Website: home-depot
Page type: delivery-shipping
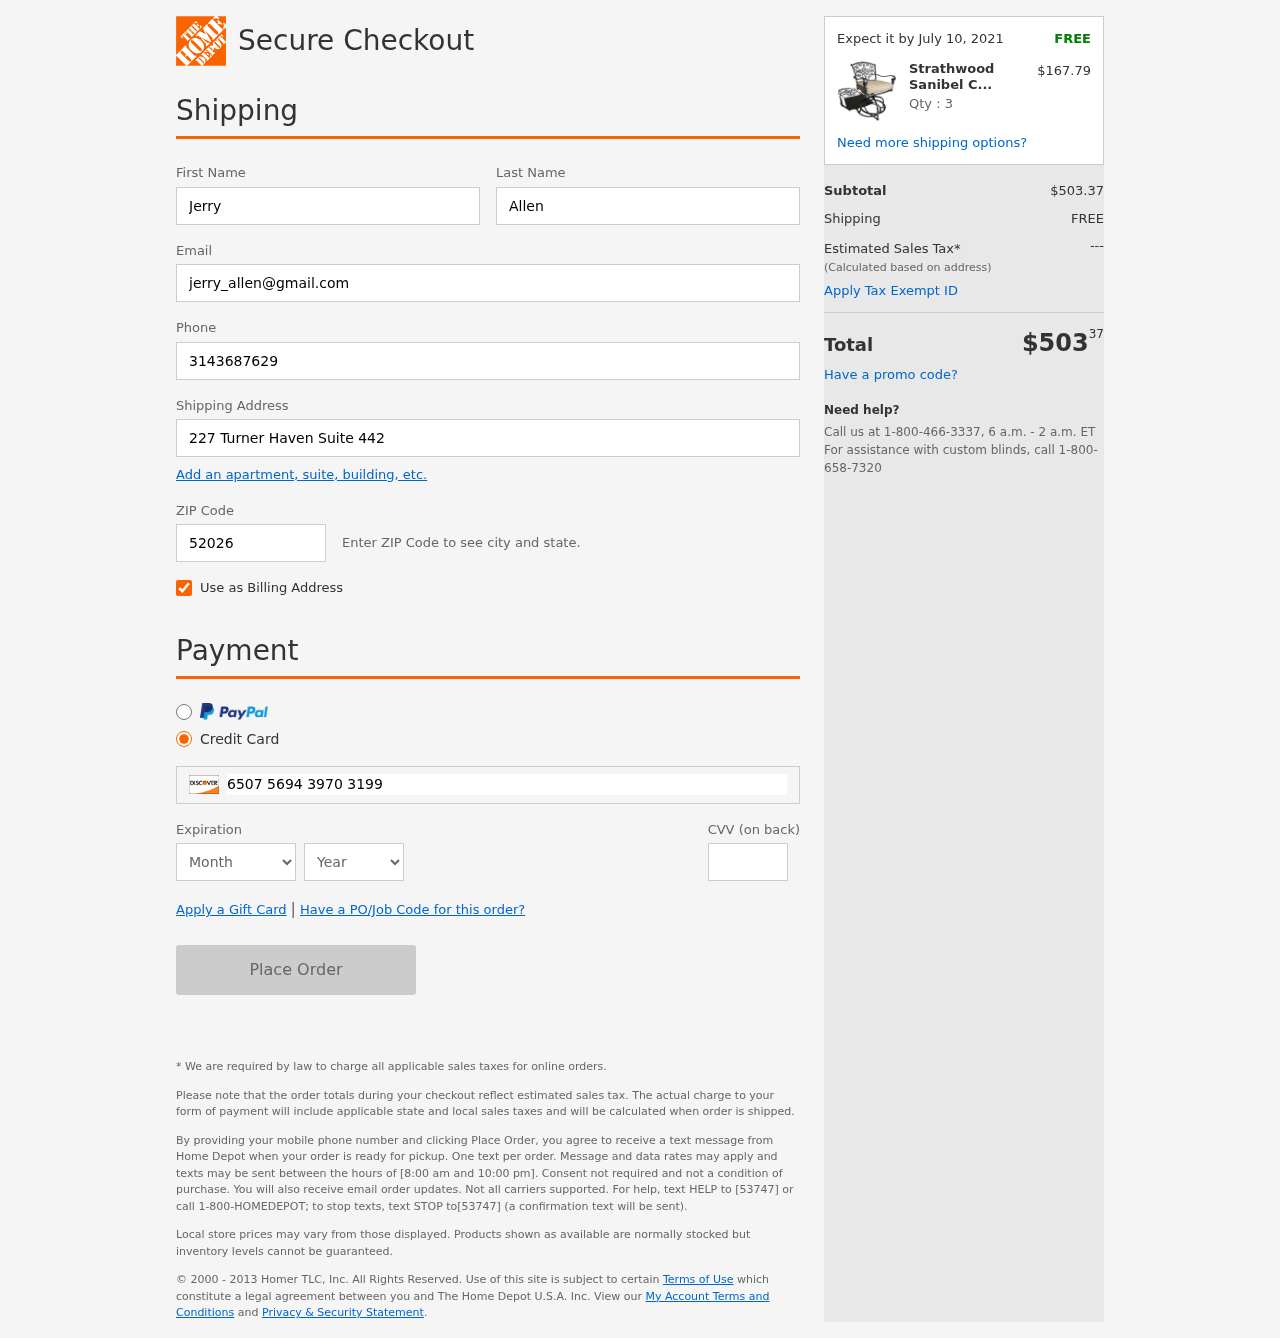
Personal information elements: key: PII_CARD_CVV
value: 544
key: PII_CARD_EXPIRY_MONTH
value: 08
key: PII_CARD_EXPIRY_YEAR
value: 28
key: PII_CARD_NUMBER
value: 6507 5694 3970 3199
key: PII_EMAIL
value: jerry_allen@gmail.com
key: PII_FIRSTNAME
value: Jerry
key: PII_LASTNAME
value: Allen
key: PII_PHONE
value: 3143687629
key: PII_POSTCODE
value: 52026
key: PII_STREET
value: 227 Turner Haven Suite 442
Product elements: key: PRODUCT1_NAME
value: Strathwood Sanibel Cast Aluminum Balcony Chair with Cushion, Set of 2
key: PRODUCT1_PRICE
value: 167.79
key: PRODUCT1_QUANTITY
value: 3
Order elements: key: ORDER_DELIVERY_DATE
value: Expect it by July 10, 2021
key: ORDER_SUBTOTAL
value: $503.37
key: ORDER_SHIPPING_COST
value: FREE
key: ORDER_TOTAL
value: $50337